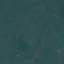
Label: Pasture